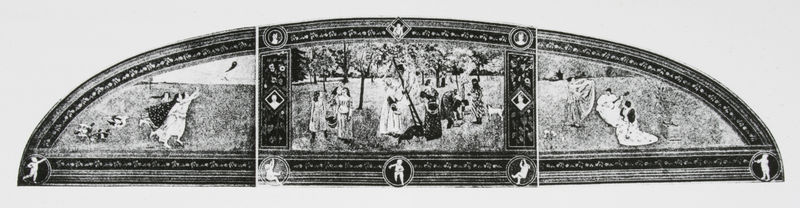
Titel: Modern Women
Künstler: Mary Cassatt
Standort: Chicago
Institution: World's Columbian Exposition
Schlagwörter: baum, flügel, gemälde, gruppe, himmel, mann, schatten, vogel, weiß, bäume, frauen, landschaft, menschen, mädchen, wäsche, blumen, frau, grau, hintergrund, holz, kleid, kleider, licht, mitte, männer, schwarz, szene, gras, hund, hunde, obst, park, rasen, tier, tiere, wiese, leute, malerei, muster, ornament, tanz, wand, kleidung, rahmen, instrument, felder, natur, weide, wind, sonne, figur, drei, kind, personen, gitarre, instrumente, musik, tanzen, wald, fliegen, kinder, landleben, rund, engel, engelchen, garten, putto, japan, bilder, rahmung, ente, bogen, jungen, ernte, körbe, laufen, enten, rand, figuren, leiter, jugendstil, spielen, detail, symmetrie, musikinstrument, musizieren, ornamente, verzierung, wandgemälde, frühling, gruppen, kelid, foto, fotografie, photographie, rechtecke, kante, spiel, medaillon, rechteck, seite, schwarzweiß, kreise, quer, gestalten, photo, halbrund, fries, quadrate, portal, jugensdstil, fangen, mittelalter, griechenland, obstbäume, prozession, heilige, fresko, laute, korbbogen, putten, jahreszeit, putti, szenen, müßiggang, aufnahme, drachen, abbildung, dreiteilig, tryptichon, rahemn, rahmenr, und, typanon, teile, supraporte, schwarzwei, medaillons, bukolisch, lustgarten, ernten, triptychon, geteilt, puten, ellipse, tritychon, hudn, rahmne, lynette, ss, bogensturz